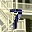
Label: 7